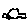
Label: car